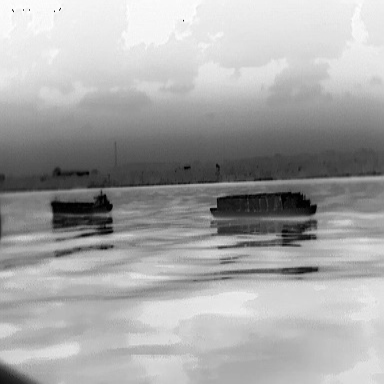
There is a liner in the infrared image.